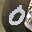
Label: 0